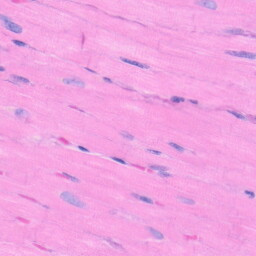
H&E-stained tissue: Heart